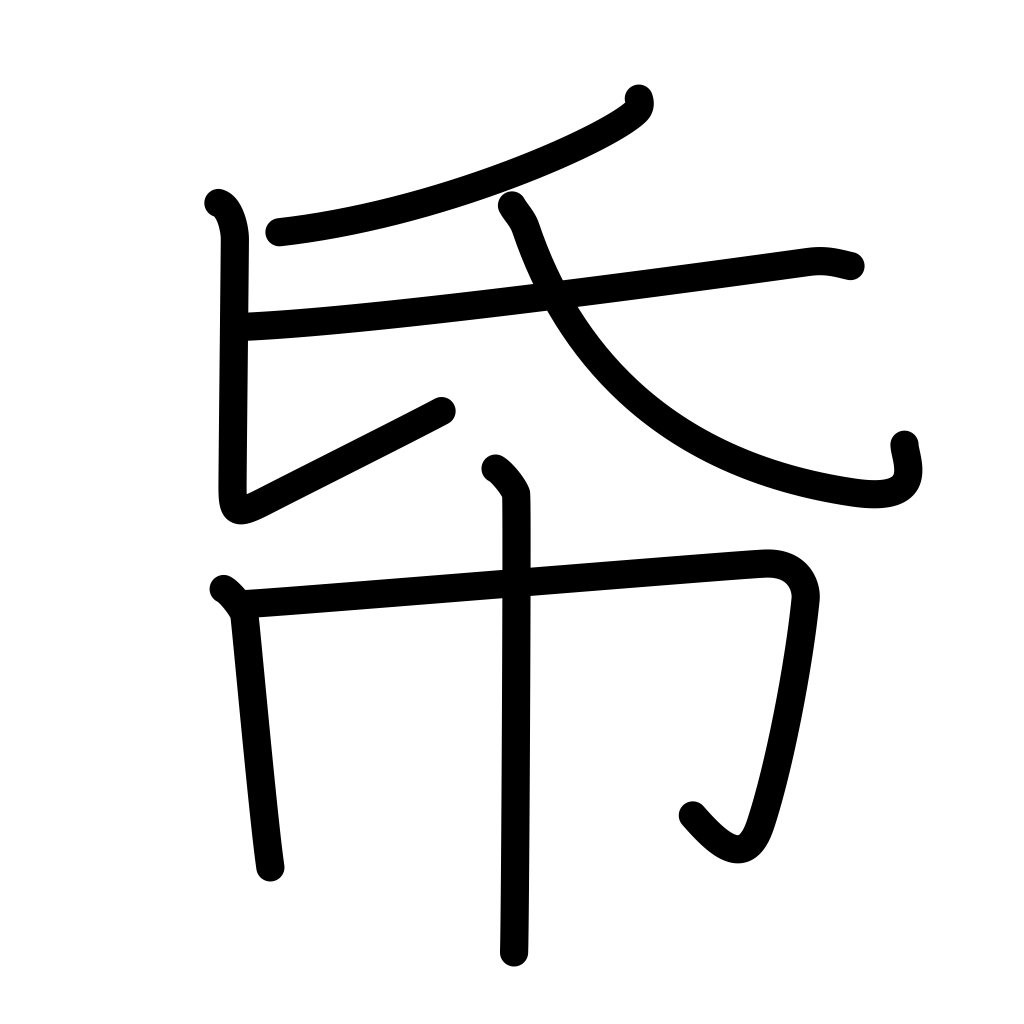
Meaning: paper, stationary, document